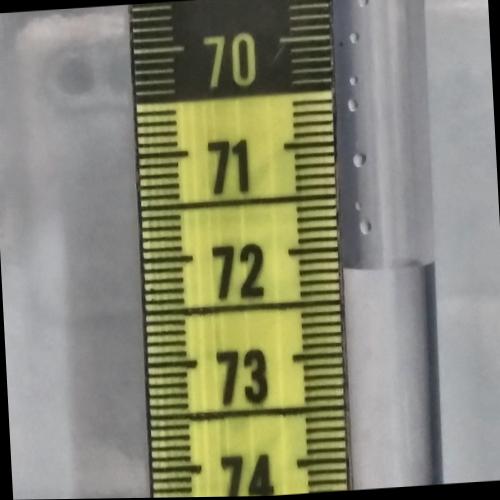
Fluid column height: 72.2 cm